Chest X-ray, AP view. Patient: 61 years old, sex M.
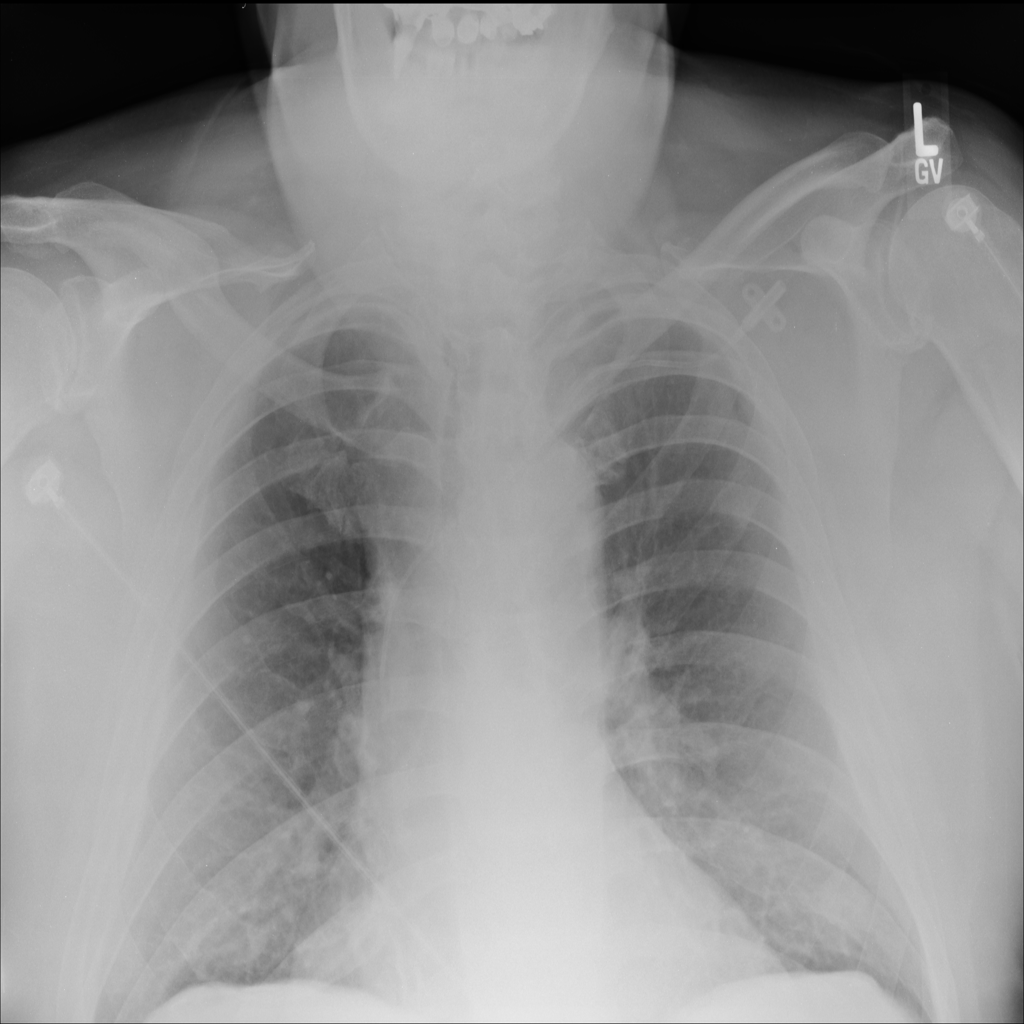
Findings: No Finding